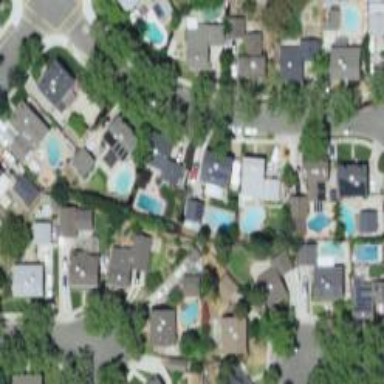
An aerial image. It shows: Outdoor swimming pool set in the ground.